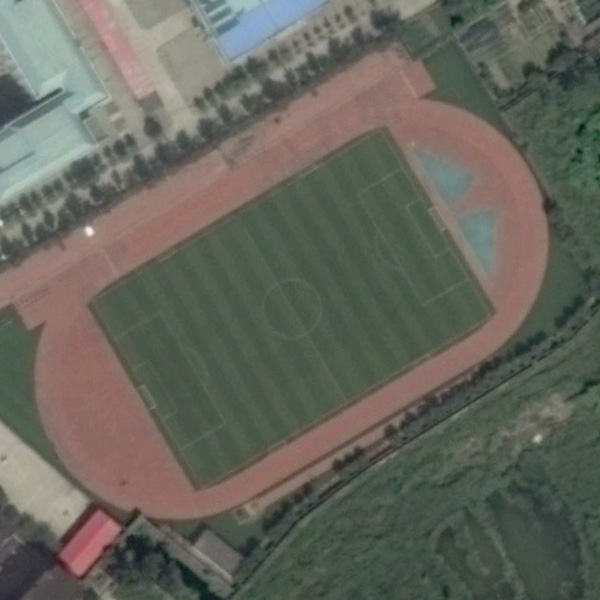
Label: Playground